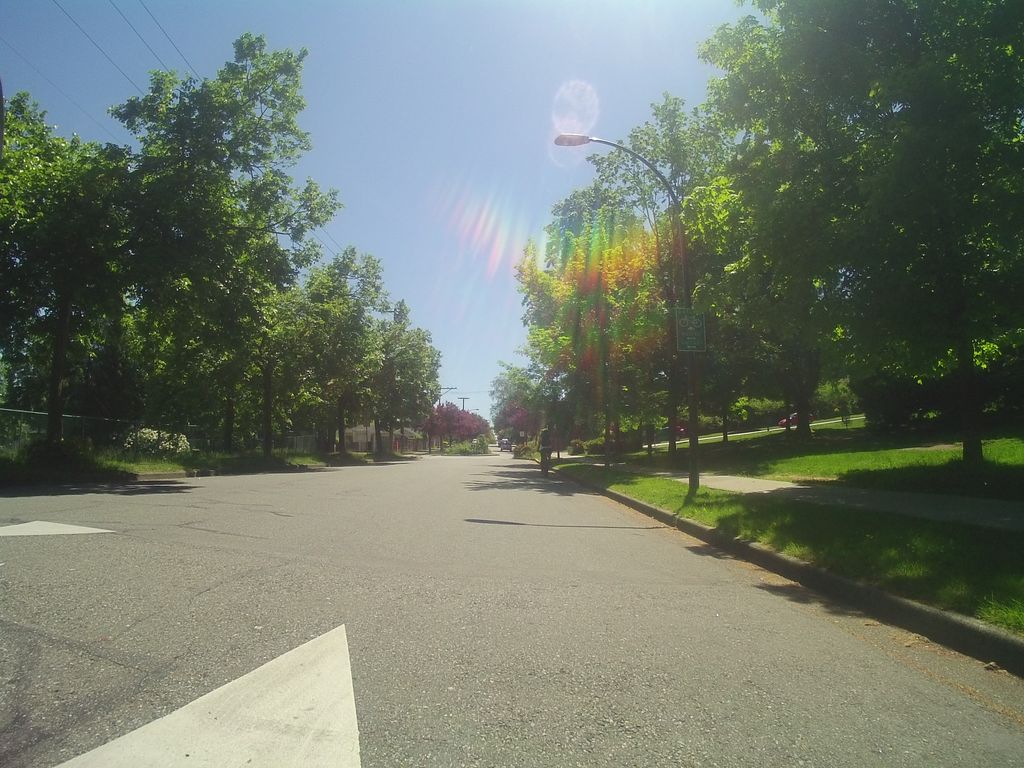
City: vancouver